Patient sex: M
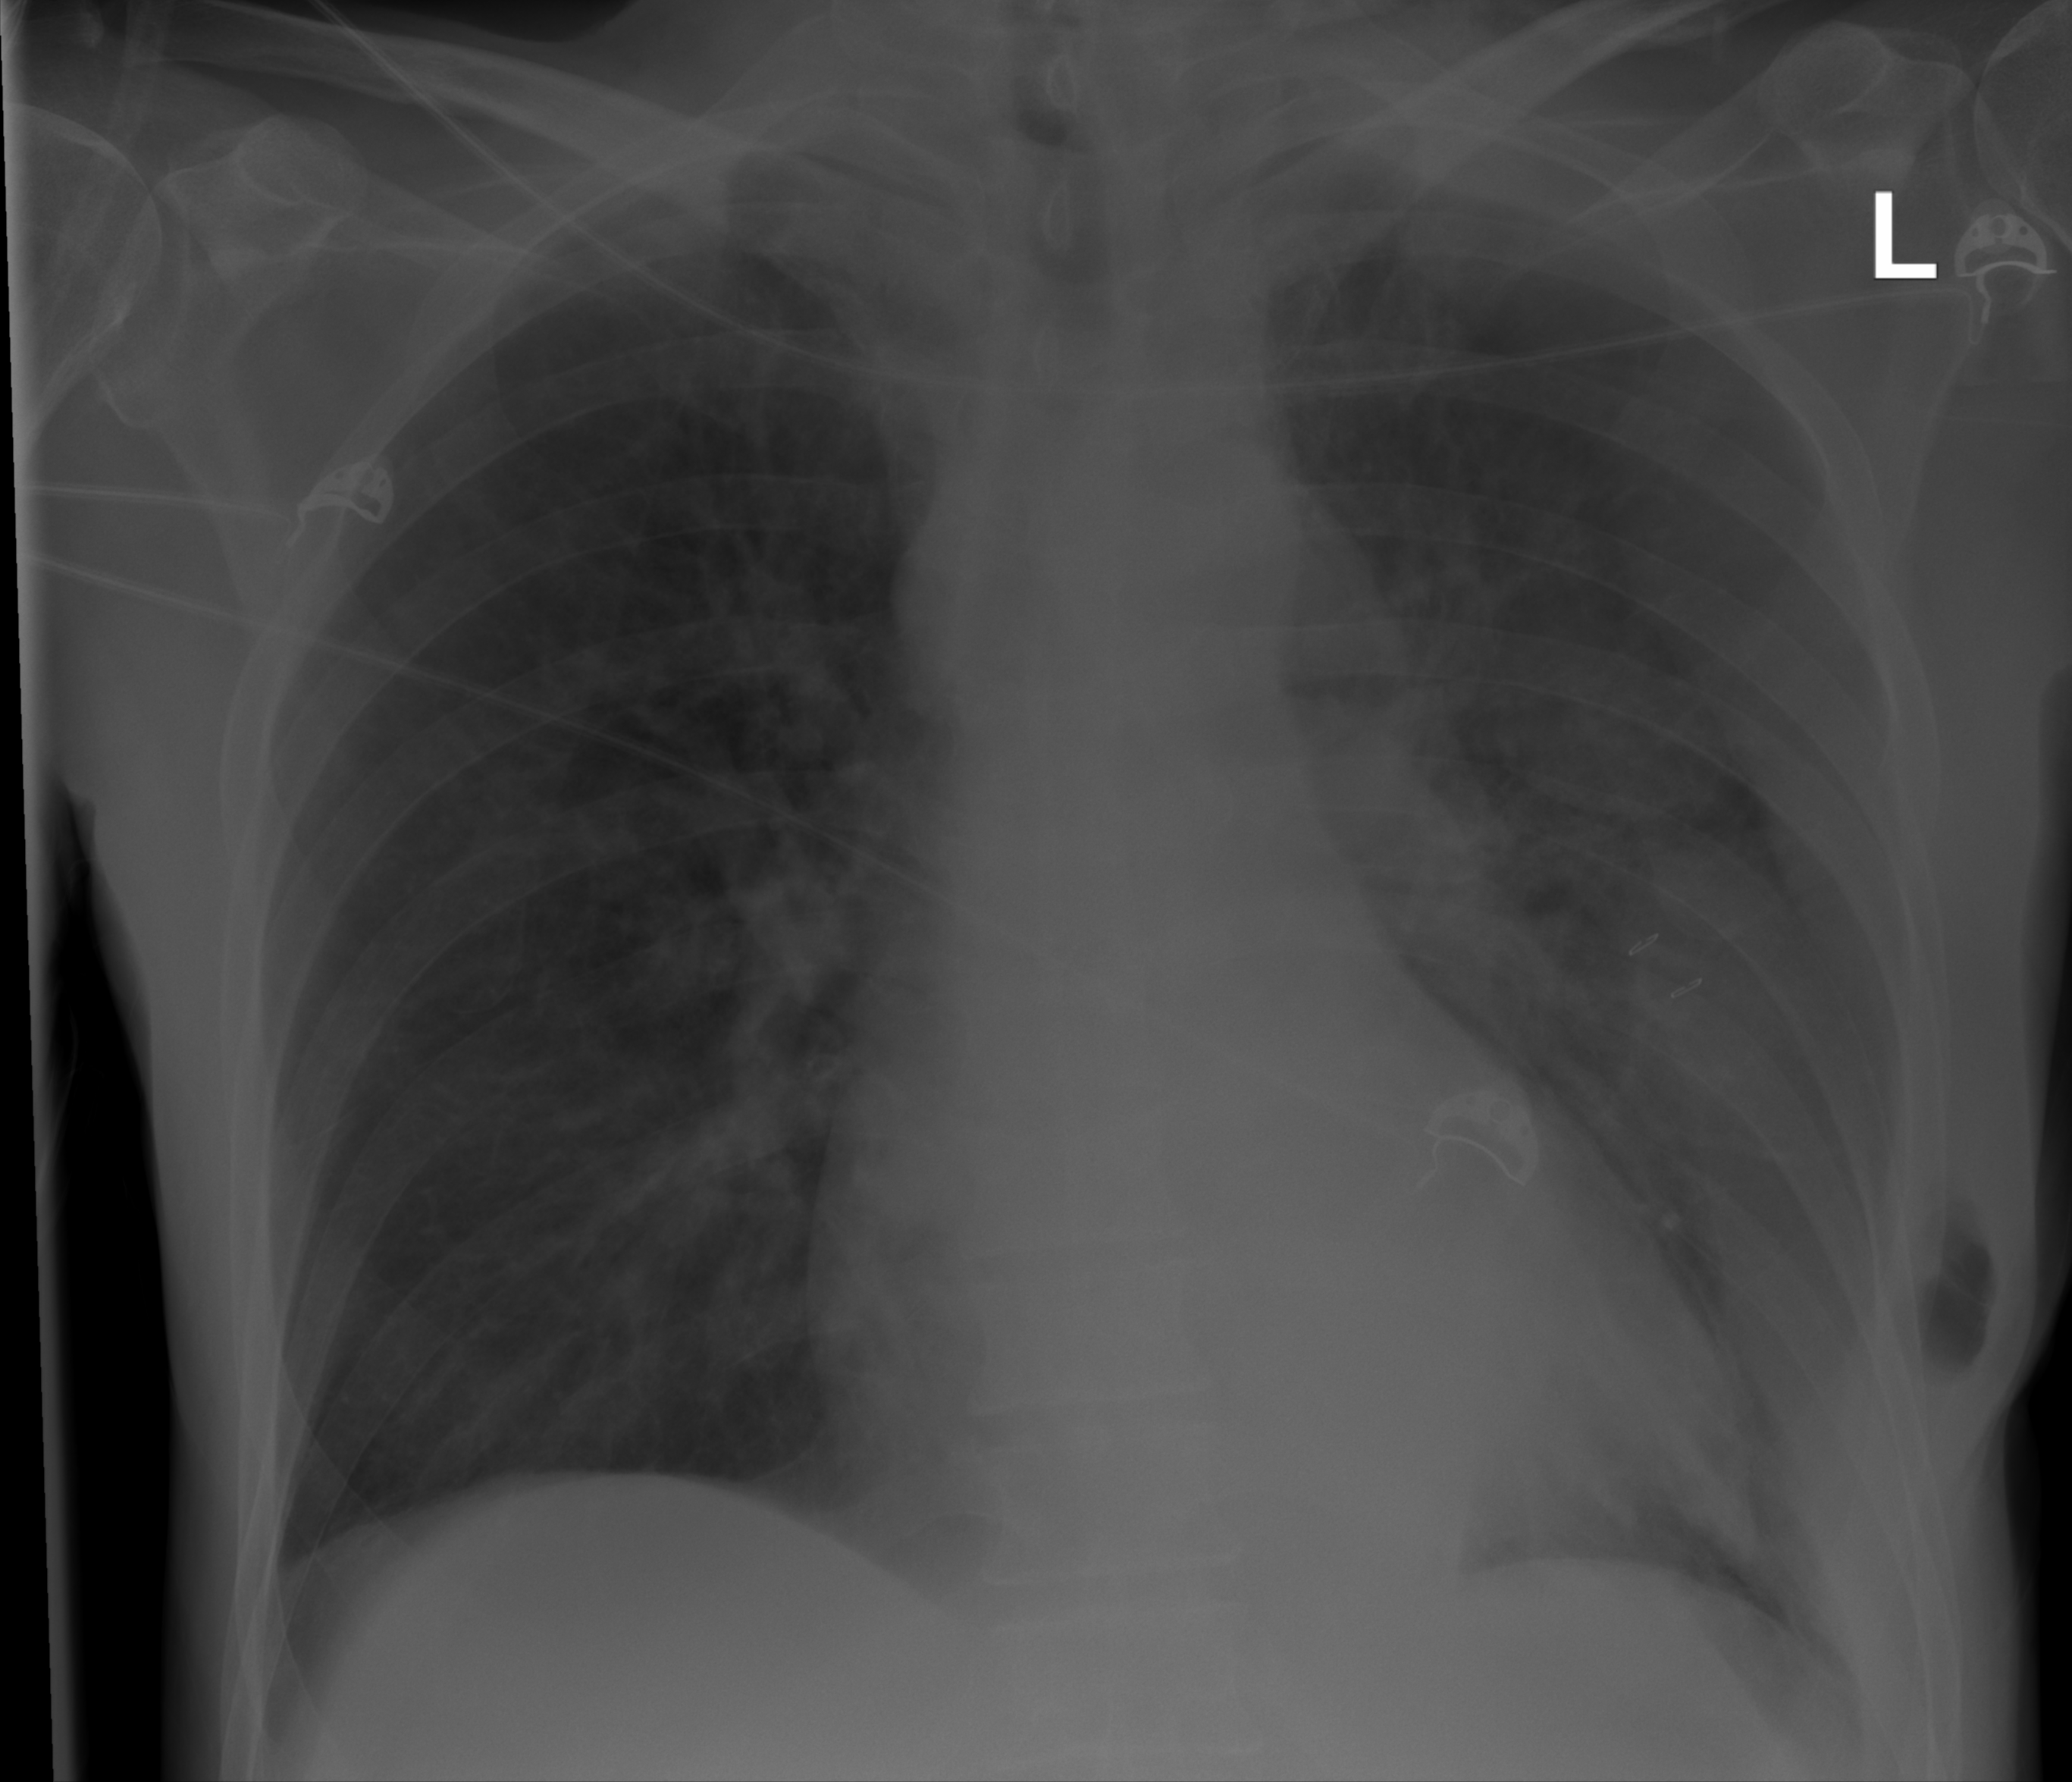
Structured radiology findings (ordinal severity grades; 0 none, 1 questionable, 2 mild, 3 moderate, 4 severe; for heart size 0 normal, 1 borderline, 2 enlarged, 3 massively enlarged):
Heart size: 2
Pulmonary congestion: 2
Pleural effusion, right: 0
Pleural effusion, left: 3
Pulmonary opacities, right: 0
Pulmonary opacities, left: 3
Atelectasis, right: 2
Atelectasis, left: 3